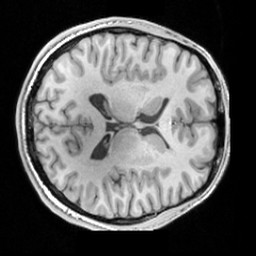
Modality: T1w
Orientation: axial
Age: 21
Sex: male
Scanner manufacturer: siemens
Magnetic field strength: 3 T
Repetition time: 1.63 s
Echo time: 0.00311 s